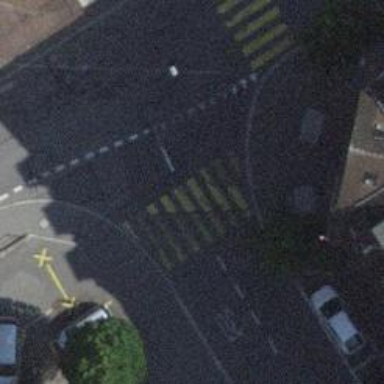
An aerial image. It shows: Pedestrian crossing with zebra markings on the footway.